Field crop: maize
Growth stage: 2
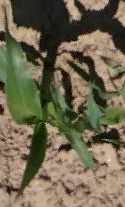
Species: maize